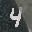
Label: 4